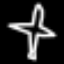
Label: airplane